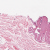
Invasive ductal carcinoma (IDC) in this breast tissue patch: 0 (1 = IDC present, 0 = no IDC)